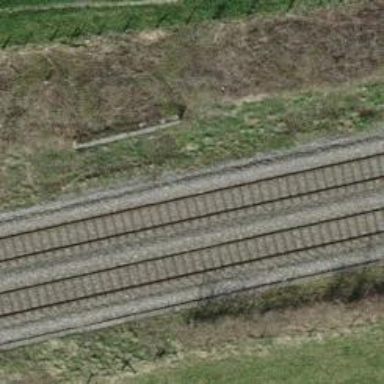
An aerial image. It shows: Single-track electrified railway with contact line.